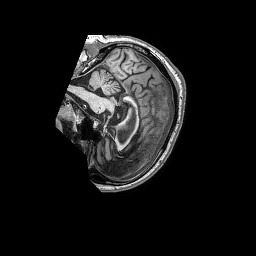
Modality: T1w
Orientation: sagittal
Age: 65
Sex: male
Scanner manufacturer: philips
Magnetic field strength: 3 T
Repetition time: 0.006793 s
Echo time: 0.003059 s